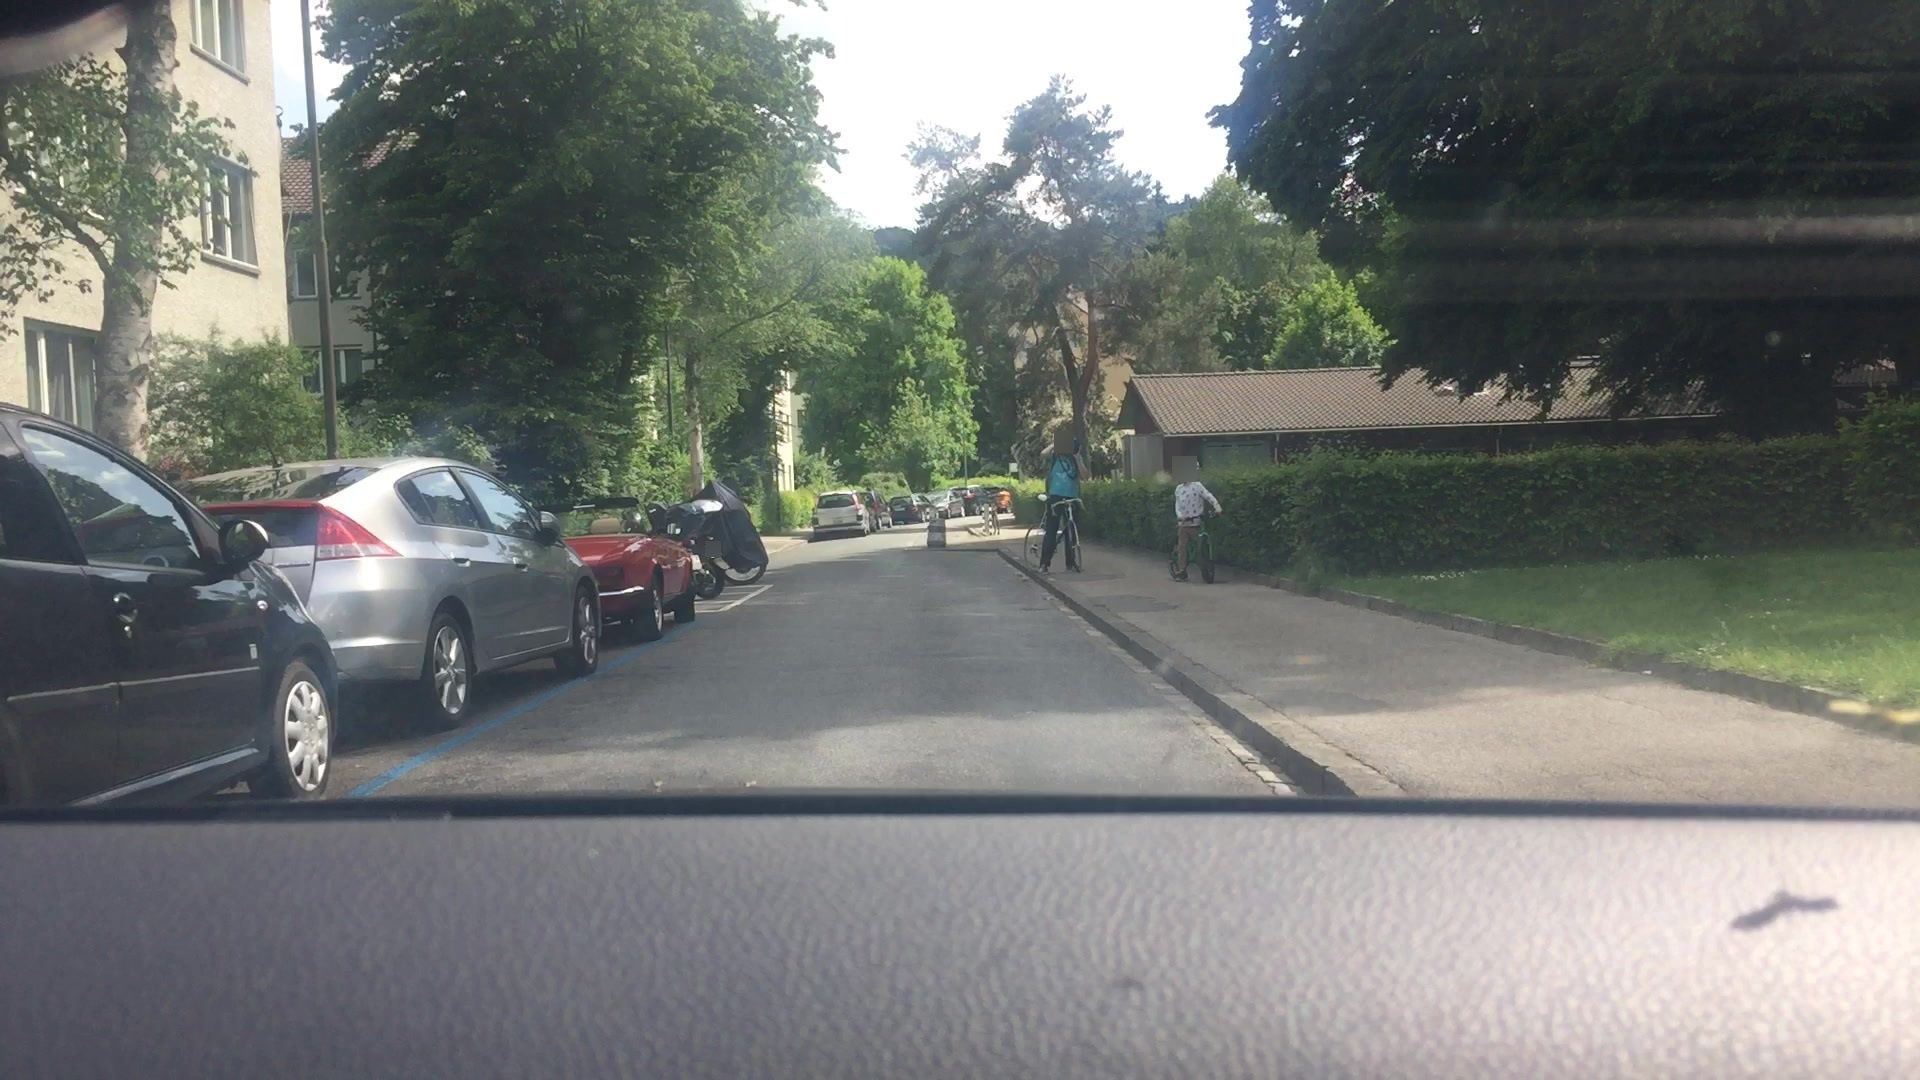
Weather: clear
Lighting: day
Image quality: good
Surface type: driving surface
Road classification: residential, living_street
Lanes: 1
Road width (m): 2
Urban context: urban centre
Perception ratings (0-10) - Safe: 6.38, Lively: 8.83, Beautiful: 9.39, Boring: 3.03, Depressing: 1.12, Wealthy: 7.53